Question: I want to draw a stacked bar graph:
'''
df1 <- data.frame(sex = factor(c("Female","Female","Male","Male")),
time = factor(c("Lunch","Dinner","Lunch","Dinner"), levels=c("Lunch","Dinner")),
total_bill = c(13.53, 16.81, 16.24, 17.42))
# Stacked bar graph -- this is not what I want
ggplot(data=df1, aes(x=time, y=total_bill, fill=sex)) + geom_bar(stat="identity")
'''
Which appears to be:

I want the sex legend on the right to correspond with the stack order on the left, i.e., red on the bottom and blue on top, how can I do that?
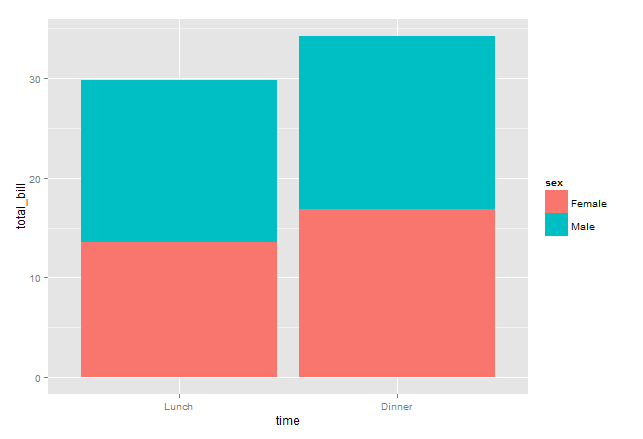
Answer: You could also add either of these (they're equivalent):
'''
guides(fill = guide_legend(reverse=TRUE))
scale_fill_discrete(guide = guide_legend(reverse=TRUE))
'''
From the <URL>